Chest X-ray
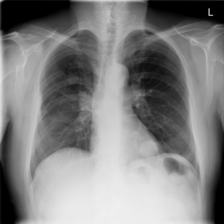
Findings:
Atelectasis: negative
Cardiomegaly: negative
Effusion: negative
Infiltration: negative
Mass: positive
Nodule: positive
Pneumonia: negative
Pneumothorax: negative
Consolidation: negative
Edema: negative
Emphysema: negative
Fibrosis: negative
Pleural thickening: negative
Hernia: negative